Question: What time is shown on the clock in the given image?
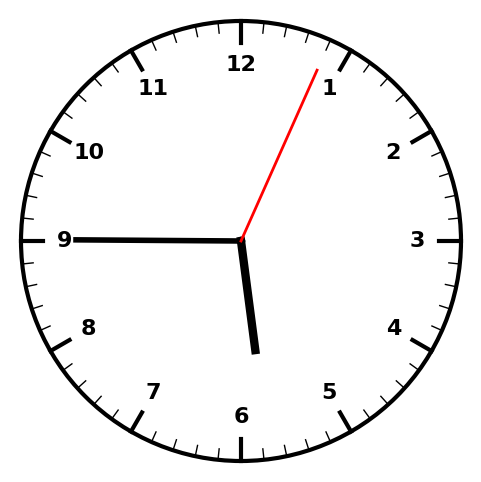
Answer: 05:45:04